Field crop: tomato
Growth stage: 1
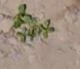
Species: portulaca